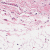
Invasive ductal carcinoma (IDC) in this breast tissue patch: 0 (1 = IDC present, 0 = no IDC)